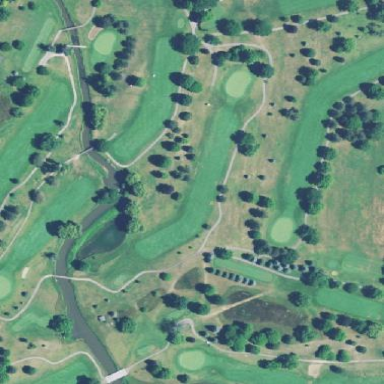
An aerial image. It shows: Water hazard on golf course.